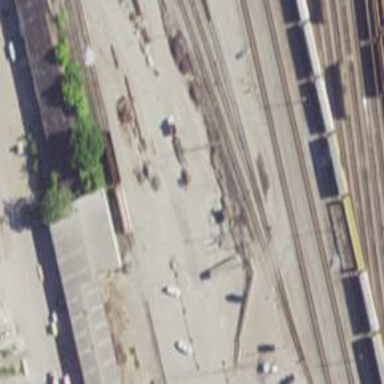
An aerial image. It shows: View of railway yard.